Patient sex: M
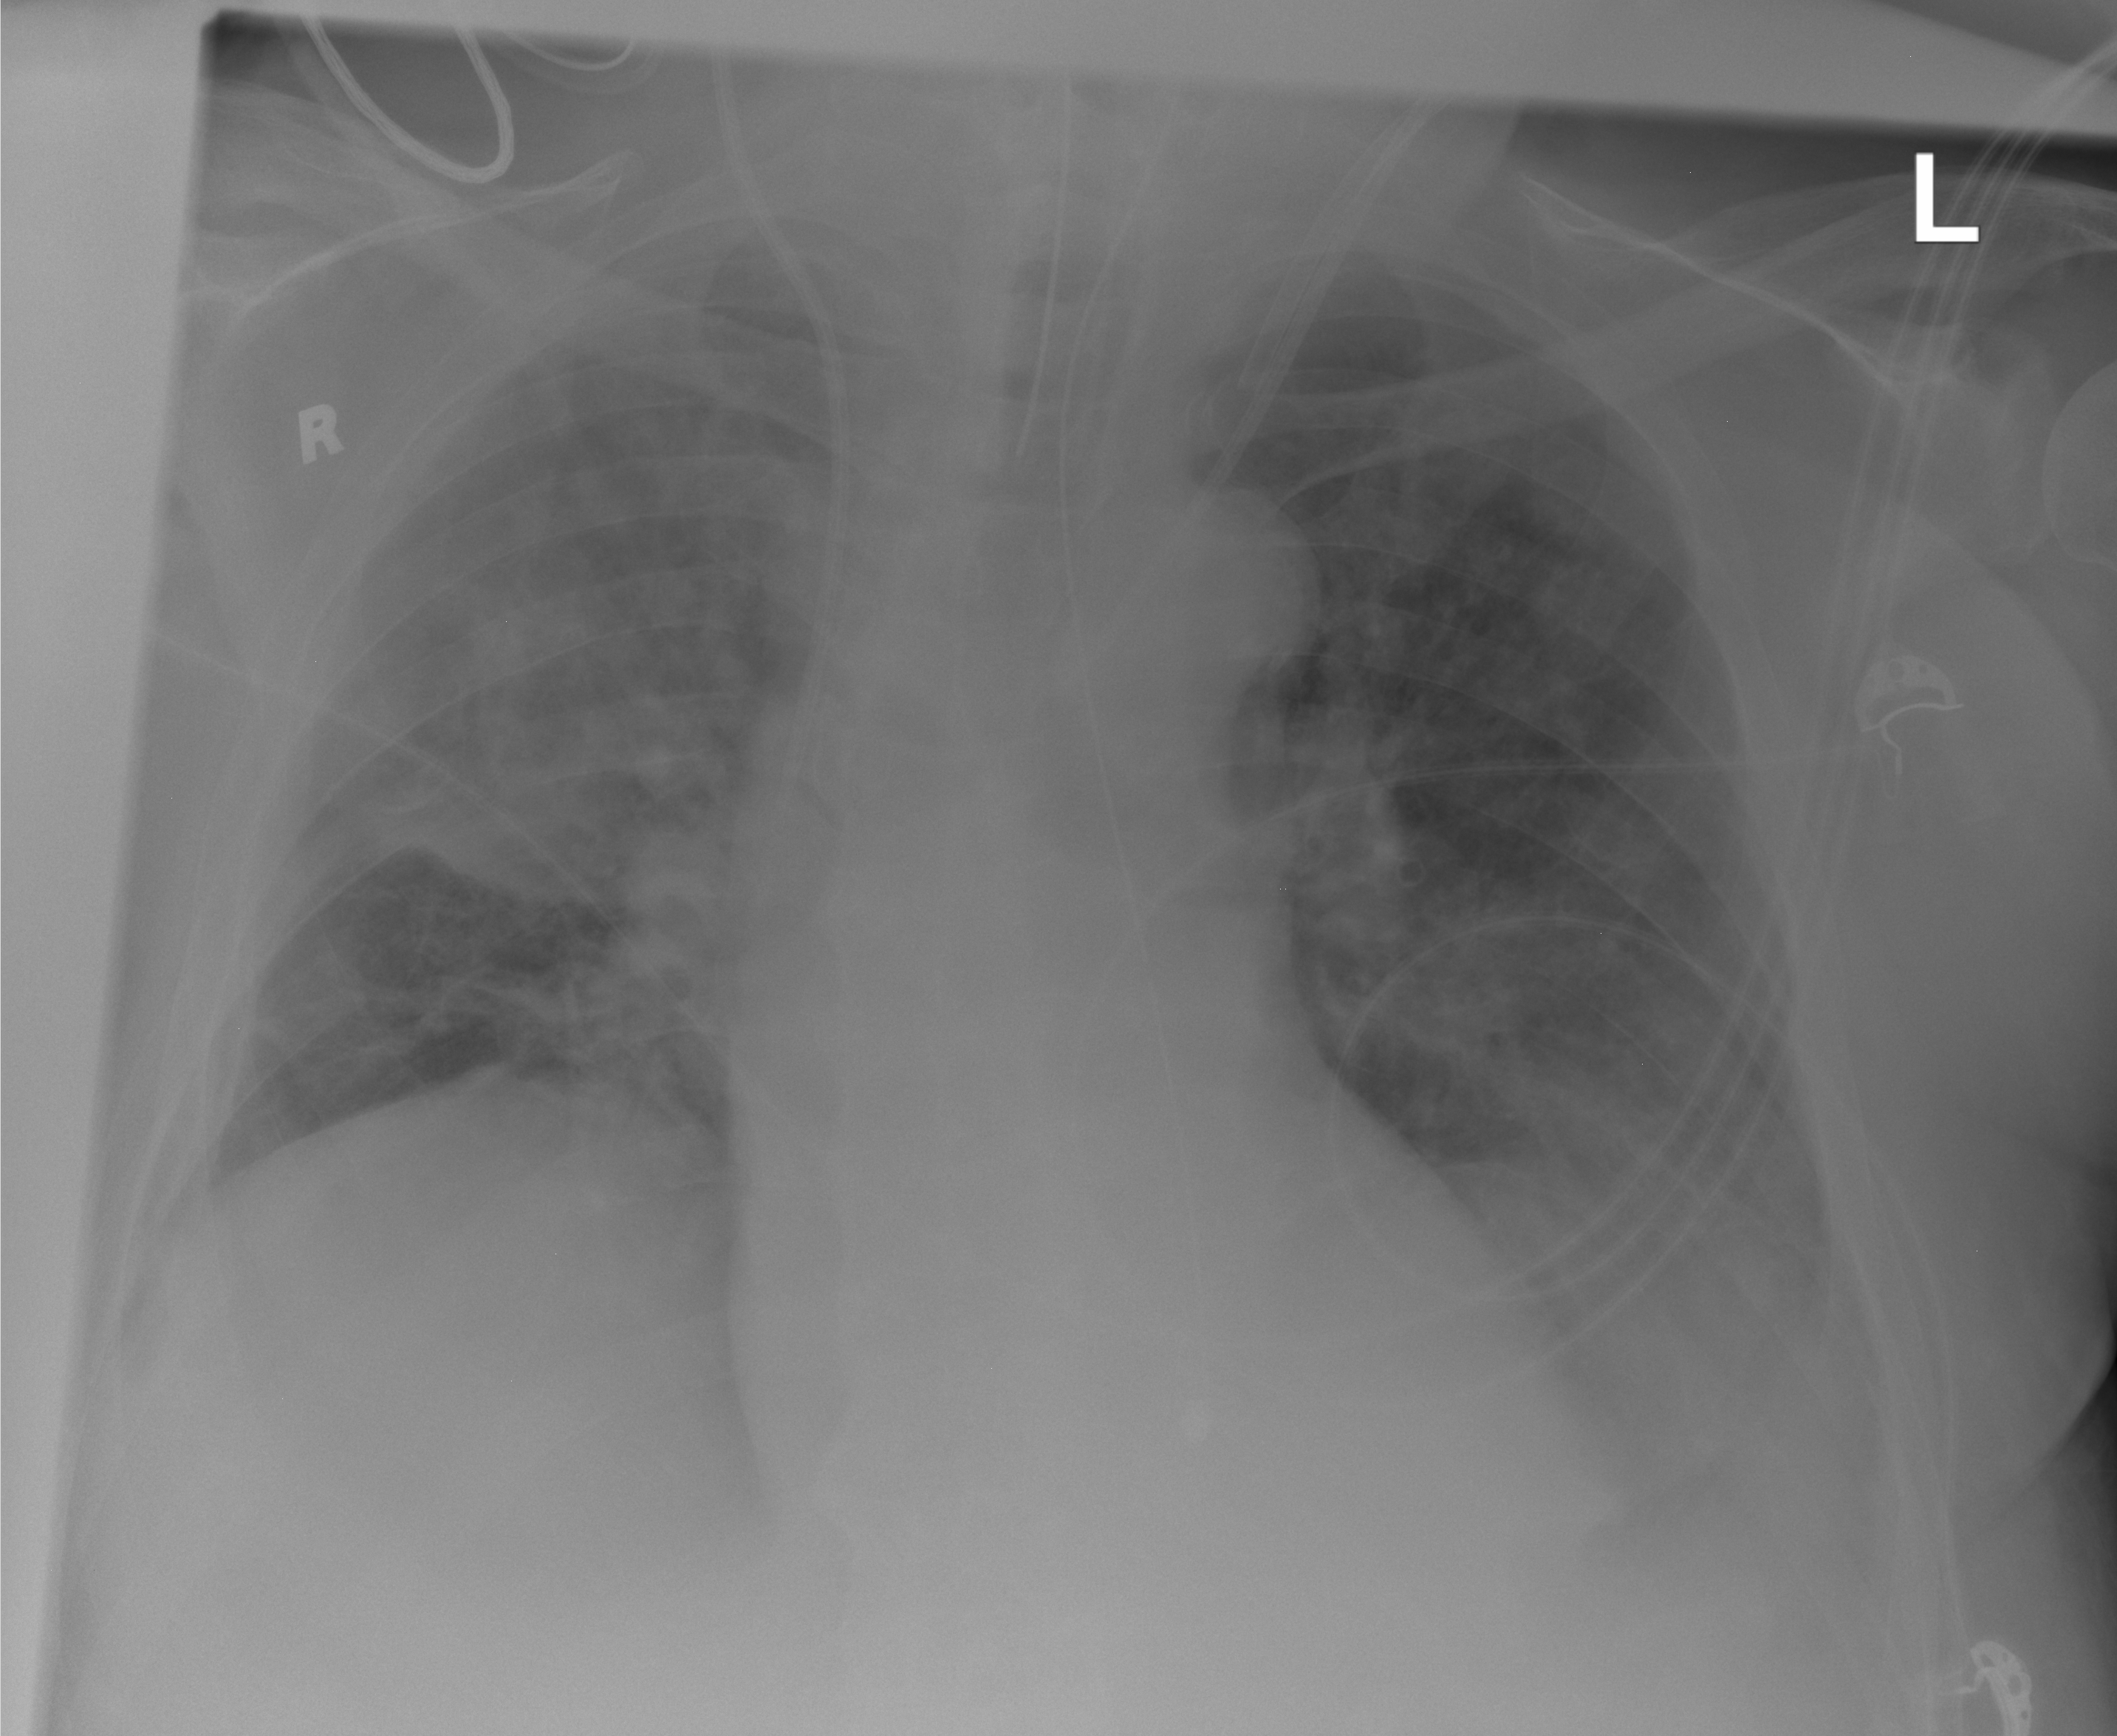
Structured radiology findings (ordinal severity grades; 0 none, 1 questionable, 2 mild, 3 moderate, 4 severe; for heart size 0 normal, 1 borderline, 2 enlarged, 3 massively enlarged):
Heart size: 0
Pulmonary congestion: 0
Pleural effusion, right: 0
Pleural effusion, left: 2
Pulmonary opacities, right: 3
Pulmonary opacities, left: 2
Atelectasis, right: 3
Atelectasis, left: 2